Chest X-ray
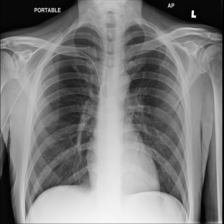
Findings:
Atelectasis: negative
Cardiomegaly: negative
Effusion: negative
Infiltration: negative
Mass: negative
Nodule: negative
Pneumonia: negative
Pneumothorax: negative
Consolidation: negative
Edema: negative
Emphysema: negative
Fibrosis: negative
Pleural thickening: negative
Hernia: negative